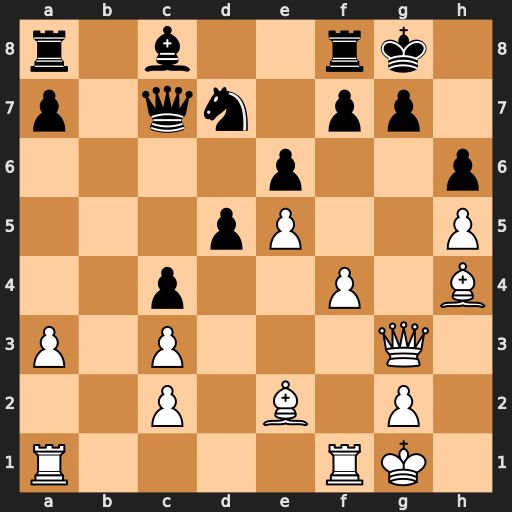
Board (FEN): r1b2rk1/p1qn1pp1/4p2p/3pP2P/2p2P1B/P1P3Q1/2P1B1P1/R4RK1
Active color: w
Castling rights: -
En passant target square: -
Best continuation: Bf6 Nxf6 exf6 g5 hxg6 fxg6 Qxg6+